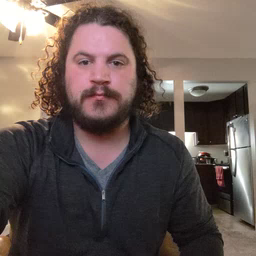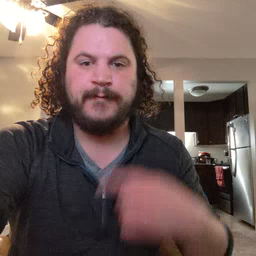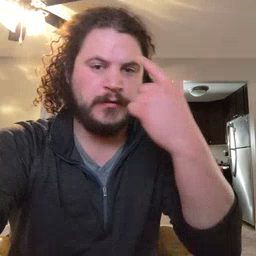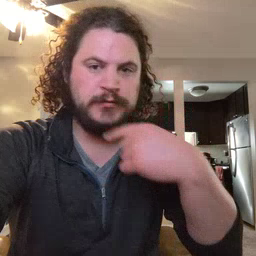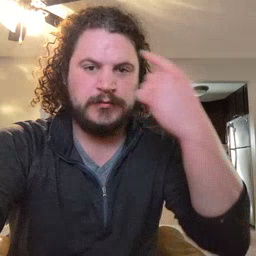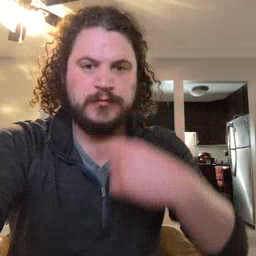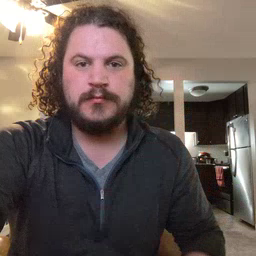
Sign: face